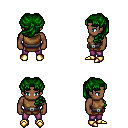
a pixel art fantasy rpg character, male body template, human, dark skin, leather chest armor, magenta pants, green princess hairstyle, gold boots, four views (front, back, left, right), 2x2 character sprite sheet, small pixel art, hard edges, no anti-aliasing